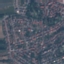
Land use / land cover: Residential